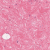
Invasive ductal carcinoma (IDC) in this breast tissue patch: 0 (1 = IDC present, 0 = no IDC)